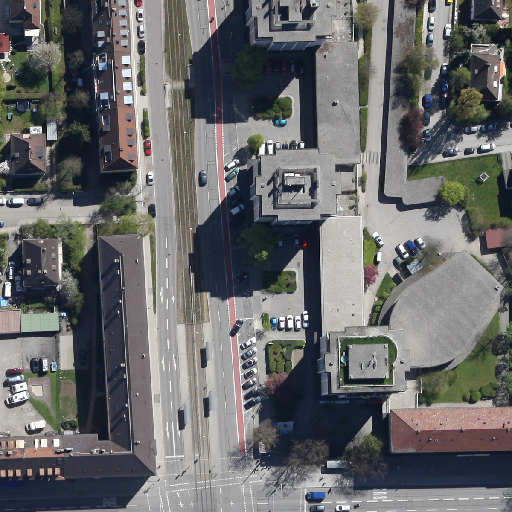
Referring expression: vehicle driving on the road